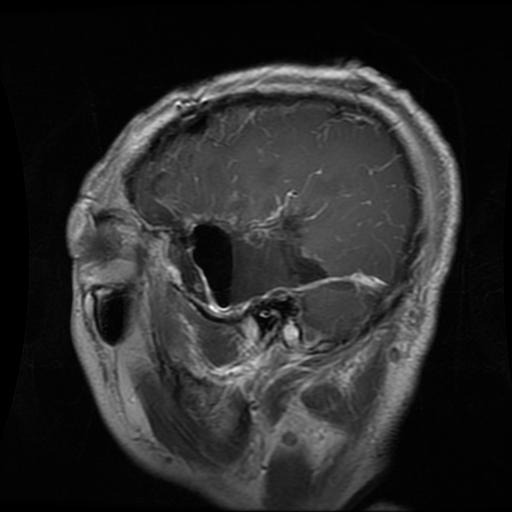
Label: glioma